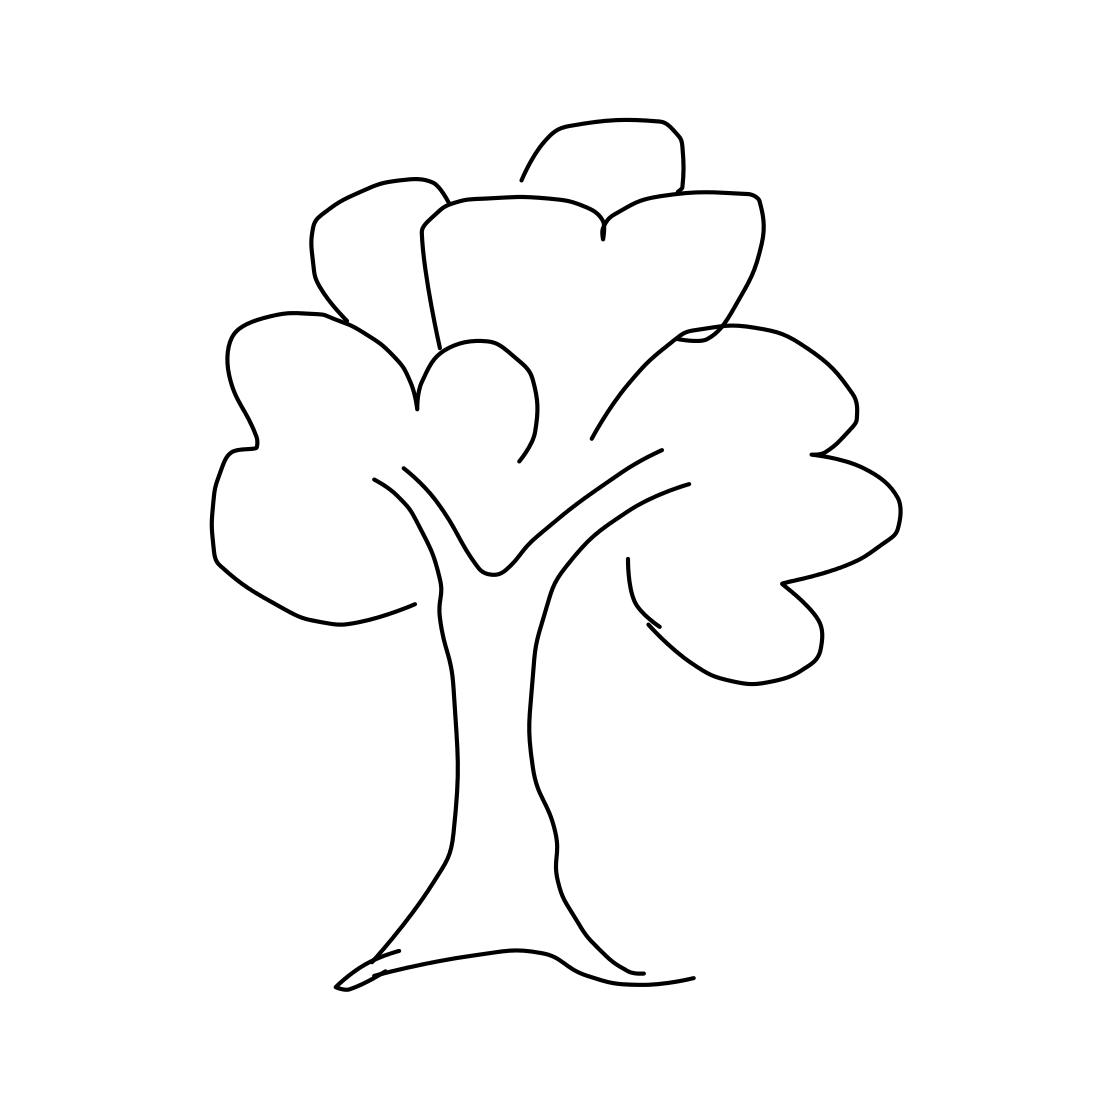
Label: tree